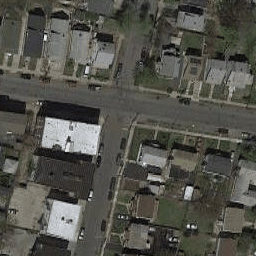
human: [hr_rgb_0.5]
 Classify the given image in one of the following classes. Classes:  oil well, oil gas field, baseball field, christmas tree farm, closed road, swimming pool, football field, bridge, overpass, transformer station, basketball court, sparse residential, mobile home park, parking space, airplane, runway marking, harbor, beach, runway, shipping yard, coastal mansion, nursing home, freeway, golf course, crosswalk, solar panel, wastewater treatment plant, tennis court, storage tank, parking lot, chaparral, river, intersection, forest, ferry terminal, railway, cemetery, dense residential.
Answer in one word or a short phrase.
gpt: intersection